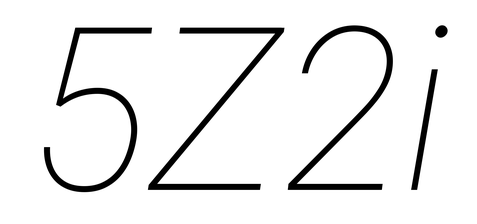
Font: Roboto-Italic_Thin_Italic